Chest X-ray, AP view. Patient: 36 years old, sex M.
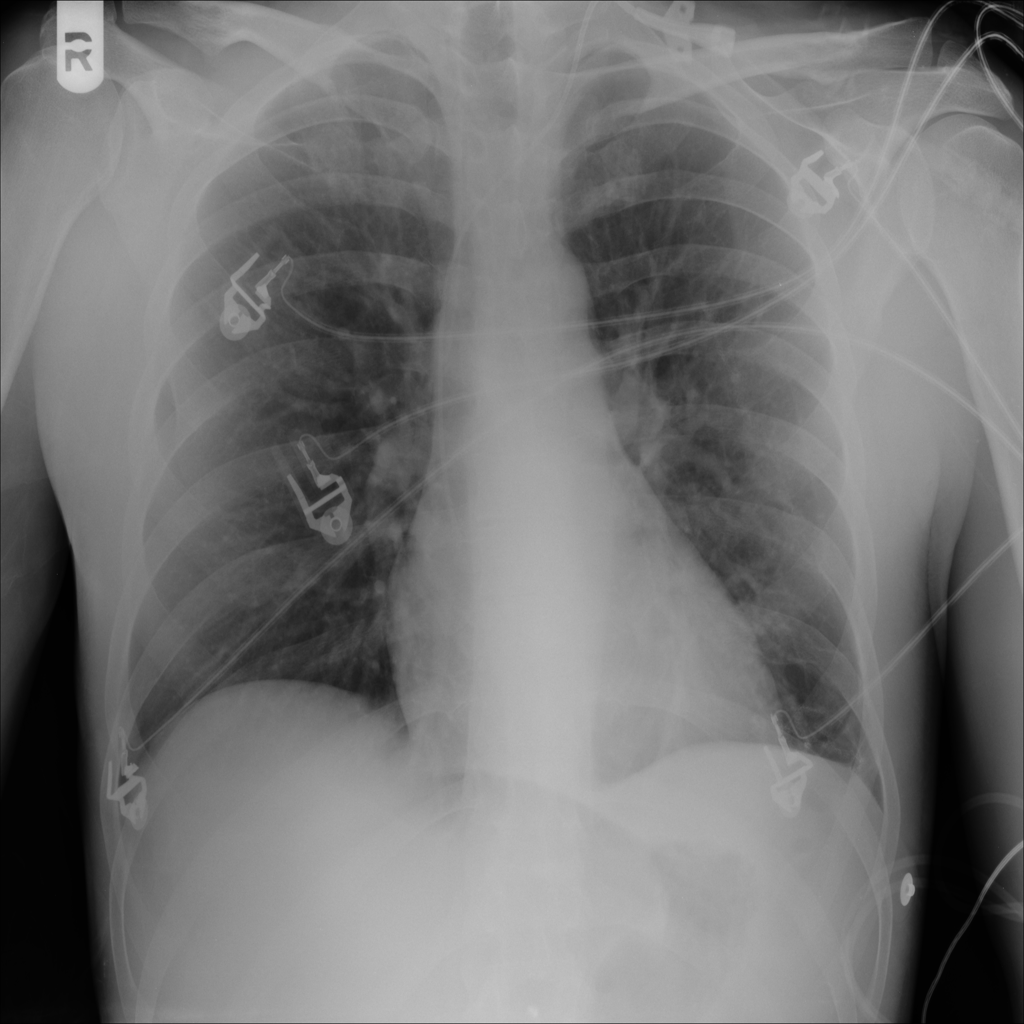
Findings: No Finding